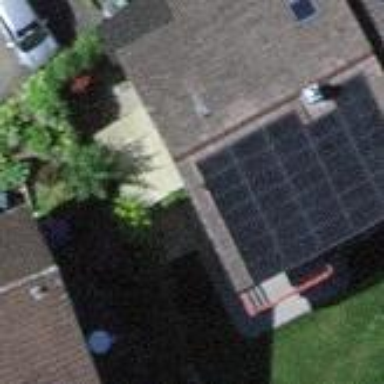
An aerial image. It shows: Solar power generator.